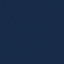
Land use / land cover: SeaLake